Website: lowes
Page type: cart
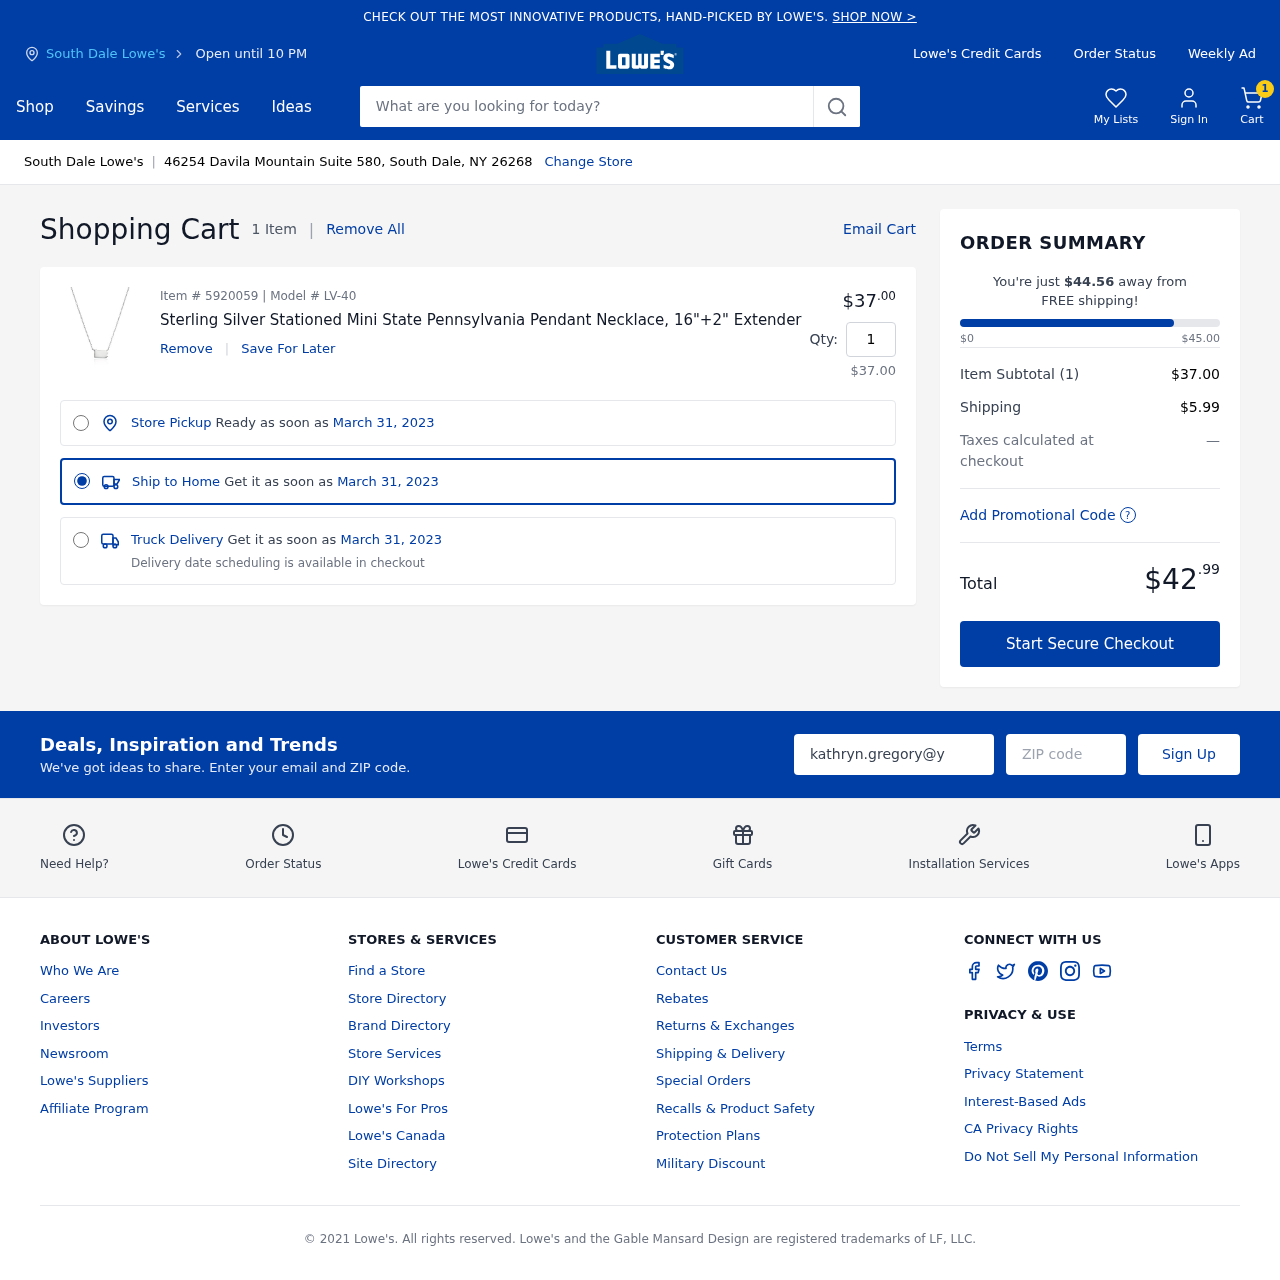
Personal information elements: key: PII_CITY
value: South Dale Lowe's
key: PII_EMAIL
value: kathryn.gregory@yahoo.com
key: PII_POSTCODE
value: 26268
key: PII_STREET
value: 46254 Davila Mountain Suite 580
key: PII_CITY_STATE_ZIP
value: South Dale, NY 26268
Product elements: key: PRODUCT1_NAME
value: Sterling Silver Stationed Mini State Pennsylvania Pendant Necklace, 16"+2" Extender
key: PRODUCT1_PRICE
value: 37
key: PRODUCT1_QUANTITY
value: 1
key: PRODUCT1_SUBTOTAL
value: $37.00
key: PRODUCT_ITEM_NUMBER
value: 5920059
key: PRODUCT_MODEL_NUMBER
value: LV-40
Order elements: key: ORDER_NUM_ITEMS
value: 1
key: ORDER_NUM_ITEMS
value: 1 Item
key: ORDER_DELIVERY_DATE
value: March 31, 2023
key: ORDER_SUBTOTAL
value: $37.00
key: ORDER_SHIPPING_COST
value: $5.99
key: ORDER_TOTAL
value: $42.99
Search elements: key: HEADER_SEARCH
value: What are you looking for today?